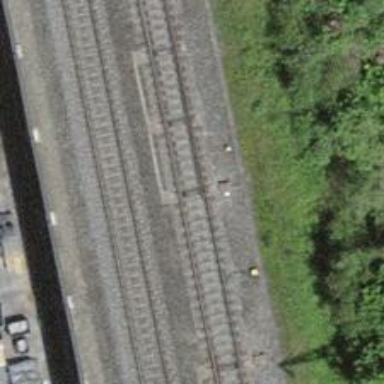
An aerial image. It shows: Railway switch with the turnout on the left side.